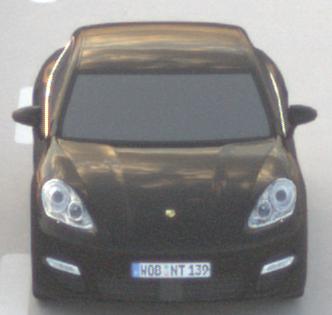
Make: Porsche
Model: Panamera
Detailed model: Panamera (970)
Model produced from: 2010/05
Model produced until: 2013/04
Doors: 5
Color: black
Road condition: dry road
Daytime: sunrise or sunset
Contrast: low contrast